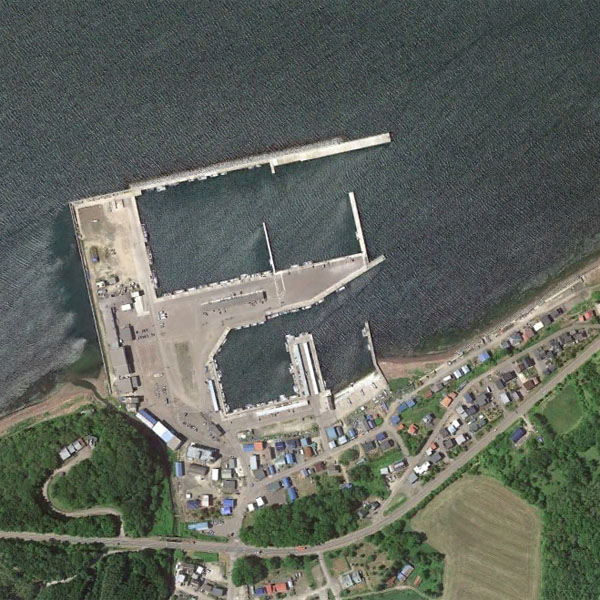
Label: Port